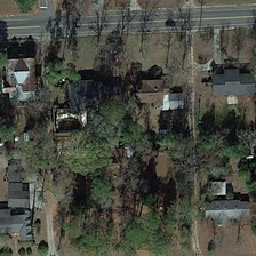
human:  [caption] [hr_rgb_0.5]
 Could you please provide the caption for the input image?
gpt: Some buildings and green trees are between two parallel streets.

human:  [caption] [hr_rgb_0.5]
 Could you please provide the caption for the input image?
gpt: There are buildings and greenery between two parallel roads.

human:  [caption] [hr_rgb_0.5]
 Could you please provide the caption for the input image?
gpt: Some buildings and trees are between two parallel roads.

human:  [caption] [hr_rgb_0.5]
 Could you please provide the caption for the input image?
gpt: Some buildings and green trees are between two parallel roads.

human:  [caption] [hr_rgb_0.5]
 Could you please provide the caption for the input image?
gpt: Some green trees build roads between buildings